Field crop: maize
Growth stage: 2
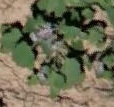
Species: chenopodium